Question: In the code below, where I am learning Tkinter, I would like it so that a button press or key press changes the text from "A" to "B". As you can see, it starts at "A" ... and then cheats by explicitly changing it to "B". I want to access the first position in the StringVar (probably index 0), and then increment it as a character based on its ascii code, then convert it back to the StringVar. Is this possible? Is there a simpler way than using StringVar here?

'''
from Tkinter import *
from tkMessageBox import *
print "this is a test"
class Demo(Frame):
def __init__(self):
self.createGUI()
print "init"
#self.__mainWindow = Tk()
def destroy(self):
print "destroy"
def createGUI(self):
Frame.__init__(self)
self.pack(expand = YES, fill = BOTH)
self.master.title("Demo")
self.trackLabel = StringVar()
self.trackLabel.set("A")
self.trackDisplay = Label(self, font = "Courier 14", textvariable = self.trackLabel, bg = "black", fg = "green")
self.trackDisplay.grid(sticky = W+E+N+S)
self.button1 = Button(self, text = "Move Forward", width = 20, command = self.bpress)
self.button1.grid(row = 2, column = 0, sticky = W+E+N+S)
self.bind_all('<Key>', self.print_contents)
def bpress(self):
self.trackLabel.set("B") # I want to do this so it cycles through the alphabet!
print "ow"
#INSTEAD I WANT TO MAKE TRACKLABEL ASCII CHAR + 1 HERE
def print_contents(self, event):
print "testing here...", self.trackLabel.get()
#INSTEAD I WANT THIS TO MAKE TRACKLABEL ASCII CHAR + 1 HERE BY KEY, OR ABOVE BY BUTTON PRESS
# run the program
def main():
tts = Demo()
tts.mainloop()
if __name__ == "__main__":
main()
'''
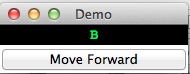
Answer: You can get a character's ascii code using 'ord' and convert a code back into a character using 'chr'.
'''
code = ord(self.trackLabel.get())
self.trackLabel.set(chr(code+1))
'''